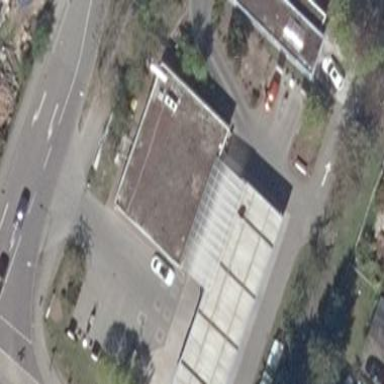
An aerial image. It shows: Flat-roofed retail building with fuel kiosk.